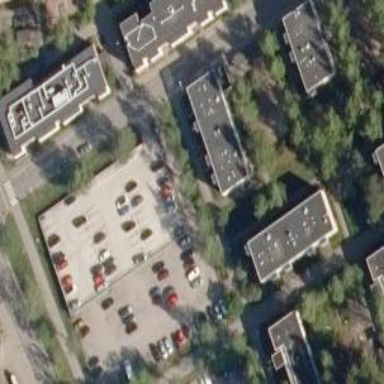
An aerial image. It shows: Parking building.